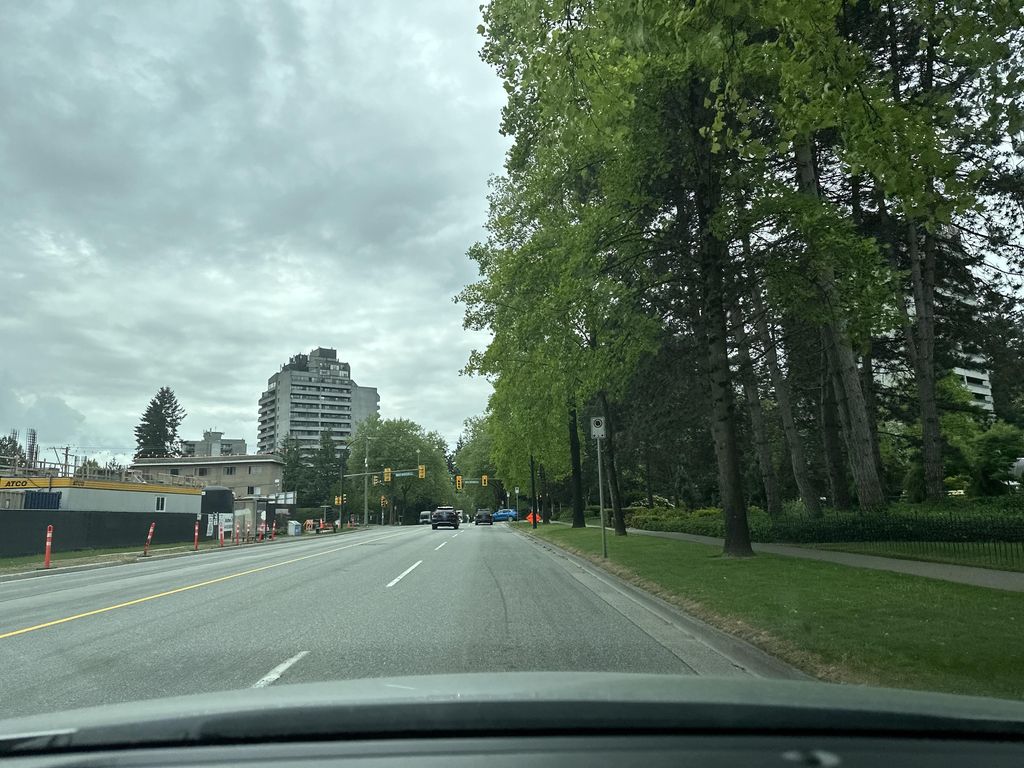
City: vancouver